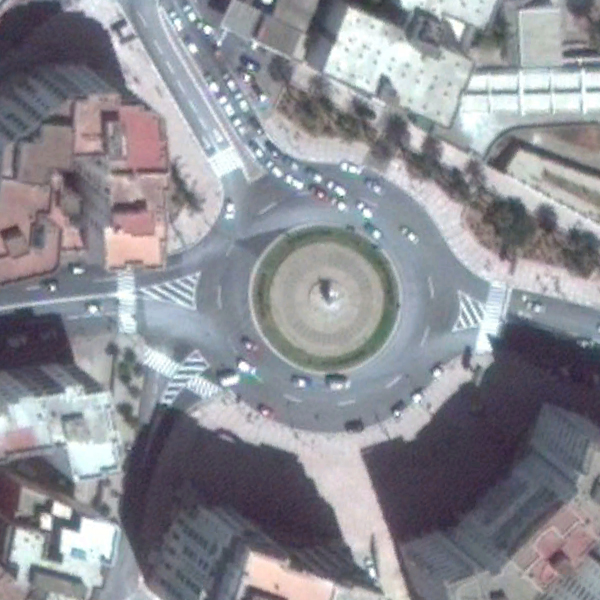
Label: Square